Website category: sports
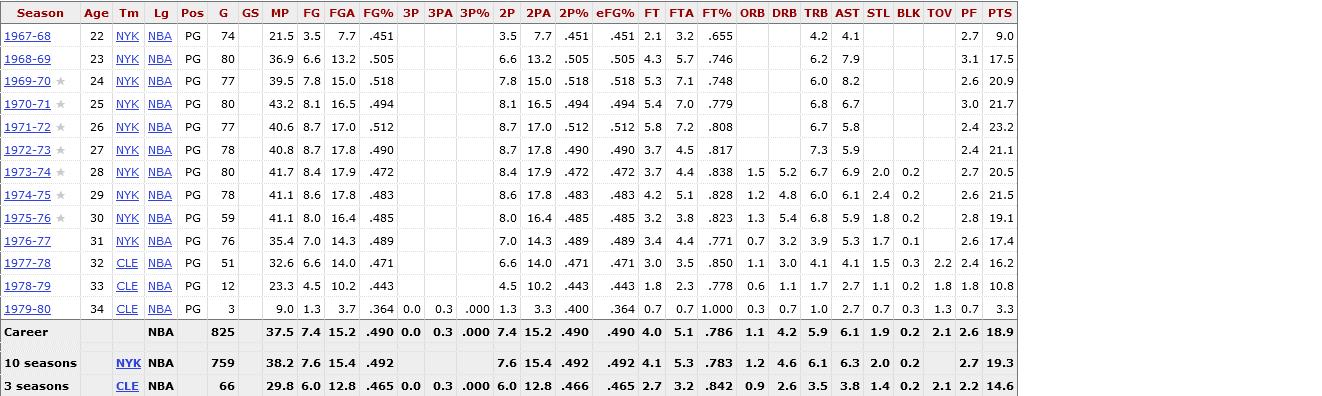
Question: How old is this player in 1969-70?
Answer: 24

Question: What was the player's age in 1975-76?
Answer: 30

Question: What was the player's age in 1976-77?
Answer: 31

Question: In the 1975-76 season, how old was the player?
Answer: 30

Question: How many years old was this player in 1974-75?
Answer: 29

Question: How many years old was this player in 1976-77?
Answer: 31

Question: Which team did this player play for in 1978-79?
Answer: CLE

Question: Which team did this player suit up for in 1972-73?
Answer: NYK

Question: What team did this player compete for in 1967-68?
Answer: NYK

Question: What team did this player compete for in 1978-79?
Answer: CLE

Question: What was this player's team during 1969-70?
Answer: NYK

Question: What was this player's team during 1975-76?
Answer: NYK

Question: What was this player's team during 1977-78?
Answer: CLE

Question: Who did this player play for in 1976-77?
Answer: NYK

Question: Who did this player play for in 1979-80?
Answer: CLE

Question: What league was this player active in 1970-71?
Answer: NBA

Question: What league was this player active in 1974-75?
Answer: NBA

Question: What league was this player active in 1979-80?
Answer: NBA

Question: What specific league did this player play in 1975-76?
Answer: NBA

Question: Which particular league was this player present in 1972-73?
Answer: NBA

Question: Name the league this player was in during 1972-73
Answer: NBA

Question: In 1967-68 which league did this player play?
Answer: NBA

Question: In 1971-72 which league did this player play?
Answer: NBA

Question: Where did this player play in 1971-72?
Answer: NBA

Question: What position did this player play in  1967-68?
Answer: PG

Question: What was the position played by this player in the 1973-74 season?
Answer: PG

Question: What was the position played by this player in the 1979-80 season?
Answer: PG

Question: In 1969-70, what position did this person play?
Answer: PG

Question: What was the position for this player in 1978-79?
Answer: PG

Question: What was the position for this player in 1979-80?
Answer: PG

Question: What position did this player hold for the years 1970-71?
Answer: PG

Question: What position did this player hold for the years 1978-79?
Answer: PG

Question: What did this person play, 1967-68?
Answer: PG

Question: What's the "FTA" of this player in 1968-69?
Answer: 5.7

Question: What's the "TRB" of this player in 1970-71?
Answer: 6.8

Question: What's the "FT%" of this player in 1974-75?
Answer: .828

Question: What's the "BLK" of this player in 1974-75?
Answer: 0.2

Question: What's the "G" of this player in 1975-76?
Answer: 59

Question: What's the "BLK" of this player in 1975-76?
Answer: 0.2

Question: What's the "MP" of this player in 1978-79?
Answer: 23.3

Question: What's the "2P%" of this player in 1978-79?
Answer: .443

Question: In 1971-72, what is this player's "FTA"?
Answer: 7.2

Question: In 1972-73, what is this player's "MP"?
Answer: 40.8

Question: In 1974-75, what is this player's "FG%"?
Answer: .483

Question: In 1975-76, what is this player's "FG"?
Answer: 8.0

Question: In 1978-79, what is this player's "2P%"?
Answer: .443

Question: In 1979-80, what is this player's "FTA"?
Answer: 0.7

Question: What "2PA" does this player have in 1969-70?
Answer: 15.0

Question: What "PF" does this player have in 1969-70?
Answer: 2.6

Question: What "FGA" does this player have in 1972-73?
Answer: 17.8

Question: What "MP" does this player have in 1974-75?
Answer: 41.1

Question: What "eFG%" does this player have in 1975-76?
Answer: .485

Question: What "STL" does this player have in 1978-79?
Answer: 1.1

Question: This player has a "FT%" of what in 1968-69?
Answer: .746

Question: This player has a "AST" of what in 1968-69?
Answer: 7.9

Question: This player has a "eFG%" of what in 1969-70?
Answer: .518

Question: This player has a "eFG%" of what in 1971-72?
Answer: .512

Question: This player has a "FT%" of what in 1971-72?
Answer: .808

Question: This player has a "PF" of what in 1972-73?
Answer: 2.4

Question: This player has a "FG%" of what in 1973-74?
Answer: .472

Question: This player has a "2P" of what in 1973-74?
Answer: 8.4

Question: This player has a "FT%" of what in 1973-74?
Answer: .838

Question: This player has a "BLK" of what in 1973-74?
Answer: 0.2

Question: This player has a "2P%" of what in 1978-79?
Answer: .443